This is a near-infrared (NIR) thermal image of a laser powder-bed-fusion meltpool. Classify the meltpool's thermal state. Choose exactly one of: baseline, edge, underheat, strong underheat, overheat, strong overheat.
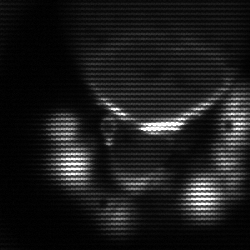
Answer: edge